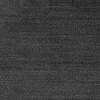
Atmospheric dust classification: dusty